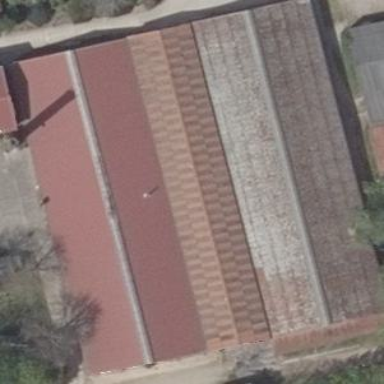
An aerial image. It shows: Riding hall.